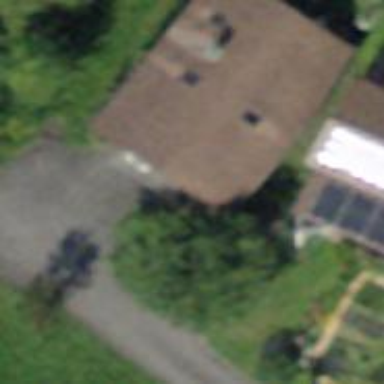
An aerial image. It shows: Garage.